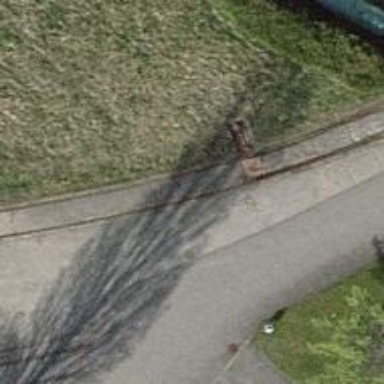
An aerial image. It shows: Railway switch.